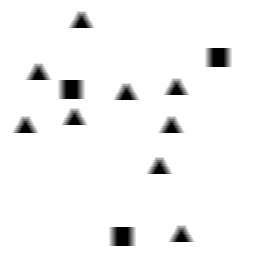
Squares: 3
Triangles: 9
Stars: 0
Total shapes: 12